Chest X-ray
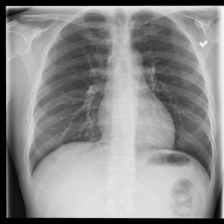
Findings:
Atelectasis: negative
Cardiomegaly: negative
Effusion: negative
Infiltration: negative
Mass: negative
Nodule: negative
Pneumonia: negative
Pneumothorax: negative
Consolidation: negative
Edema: negative
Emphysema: negative
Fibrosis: negative
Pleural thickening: negative
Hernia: negative